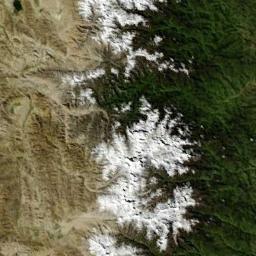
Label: snowberg